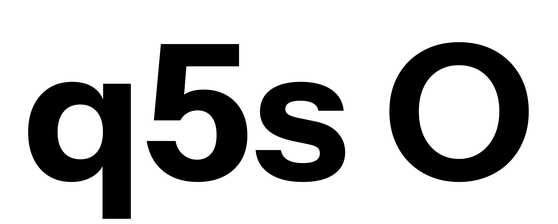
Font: InstrumentSans_Bold